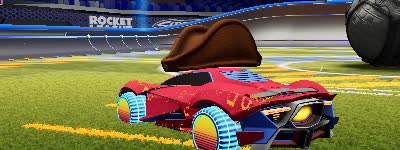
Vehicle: werewolf